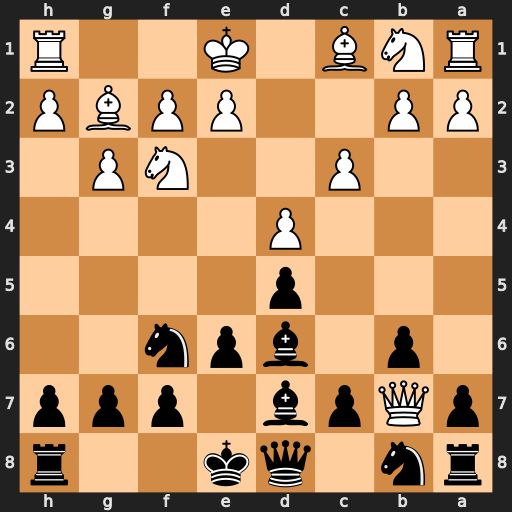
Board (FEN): rn1qk2r/pQpb1ppp/1p1bpn2/3p4/3P4/2P2NP1/PP2PPBP/RNB1K2R
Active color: b
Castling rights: KQkq
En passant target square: -
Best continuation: Bc6 Qxa8 Bxa8